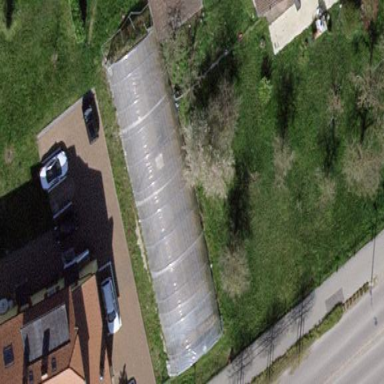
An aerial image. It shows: Greenhouse used for horticulture.